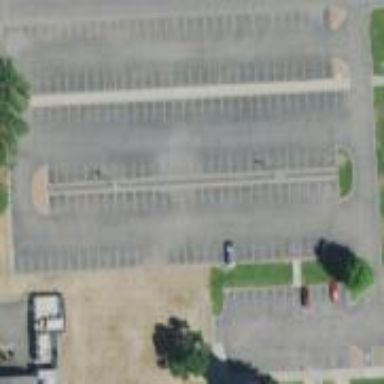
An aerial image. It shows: Parking area with asphalt surface.